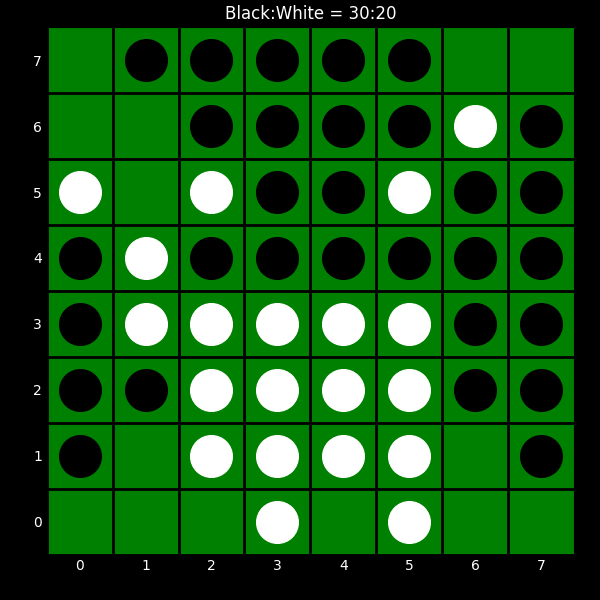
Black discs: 30
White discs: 20